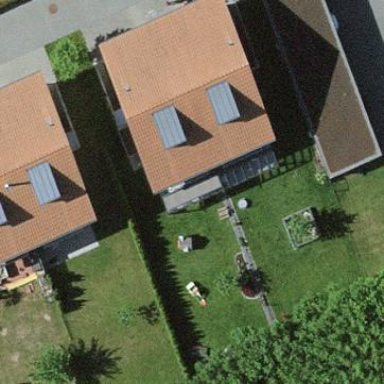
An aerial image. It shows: Terrace building.